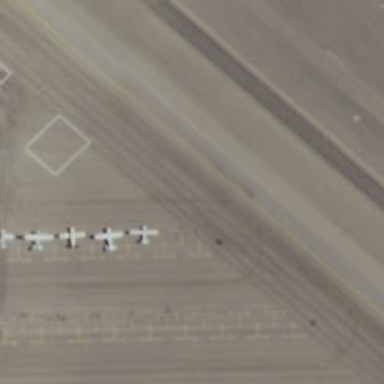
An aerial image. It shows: Image of taxiway at airport.